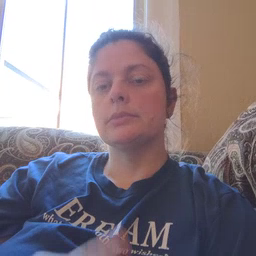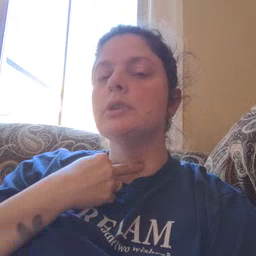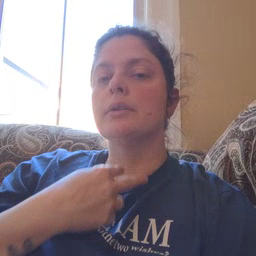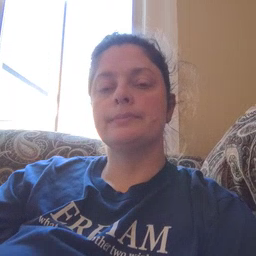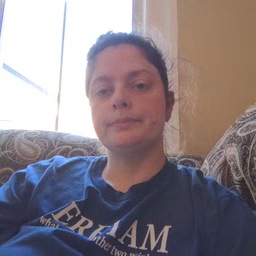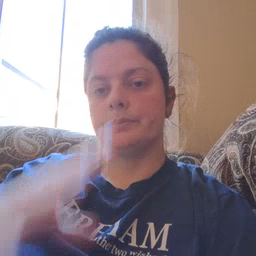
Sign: stuck